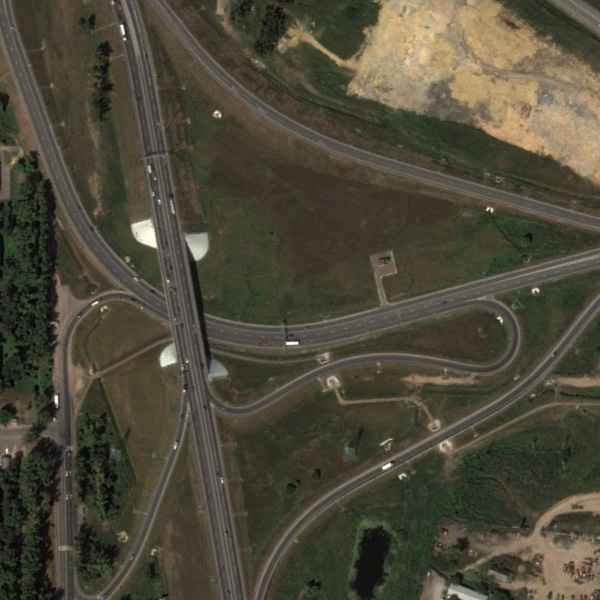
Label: Viaduct